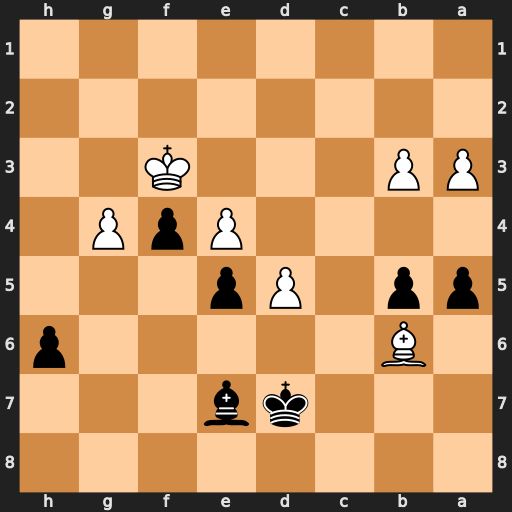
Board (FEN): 8/3kb3/1B5p/pp1Pp3/4PpP1/PP3K2/8/8
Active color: b
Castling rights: -
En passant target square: -
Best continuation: a4 bxa4 bxa4 Ba5 Bxa3